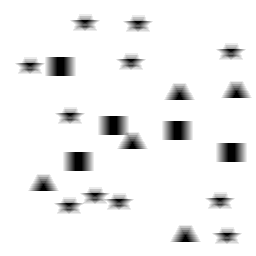
Squares: 5
Triangles: 5
Stars: 11
Total shapes: 21